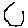
Label: hexagon